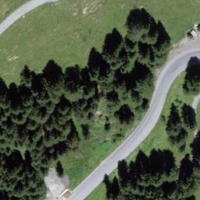
EUNIS habitat code: 43
Species observed at this site:
Vaccinium vitis-idaea